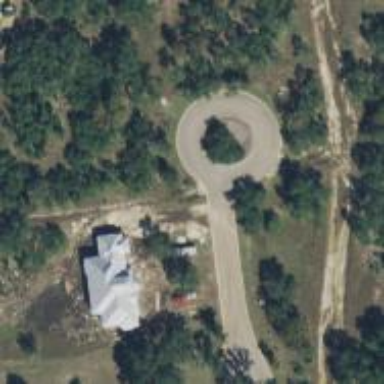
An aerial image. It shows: Turning loop on the road.